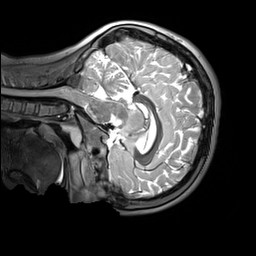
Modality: T2w
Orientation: sagittal
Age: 13
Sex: male
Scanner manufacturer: siemens
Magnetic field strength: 3 T
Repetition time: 3.2 s
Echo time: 0.408 s